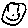
Label: smiley face